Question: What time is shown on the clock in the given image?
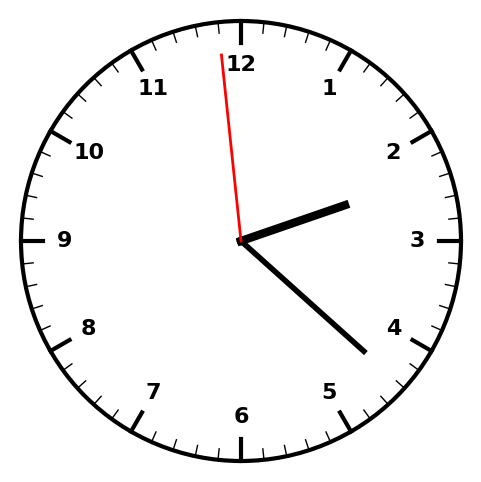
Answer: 02:21:59